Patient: sex M, age 36
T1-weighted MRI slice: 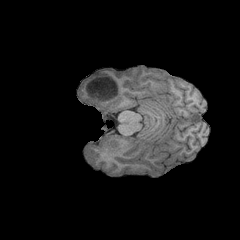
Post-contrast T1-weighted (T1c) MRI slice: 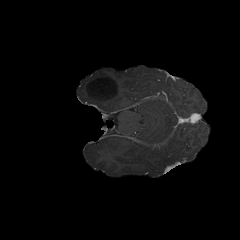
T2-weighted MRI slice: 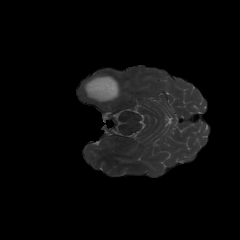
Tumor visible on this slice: yes
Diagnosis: Astrocytoma, IDH-mutant
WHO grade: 3